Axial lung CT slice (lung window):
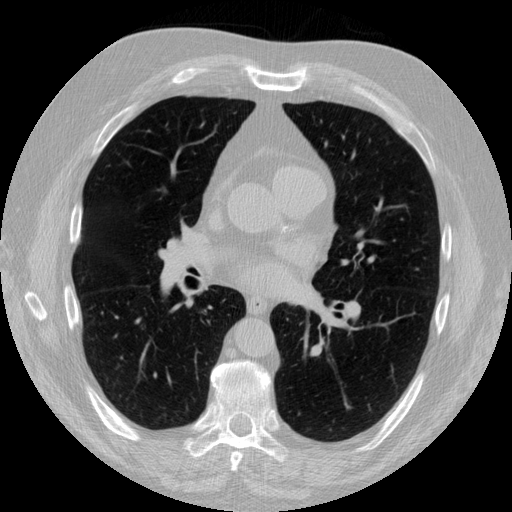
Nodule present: no